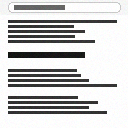
Screen state: on